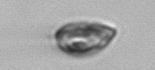
Label: Prorocentrum_triestinum